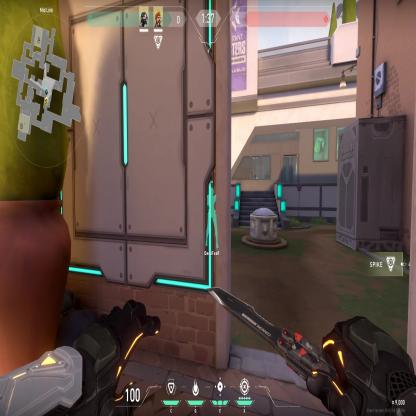
Label: teammate